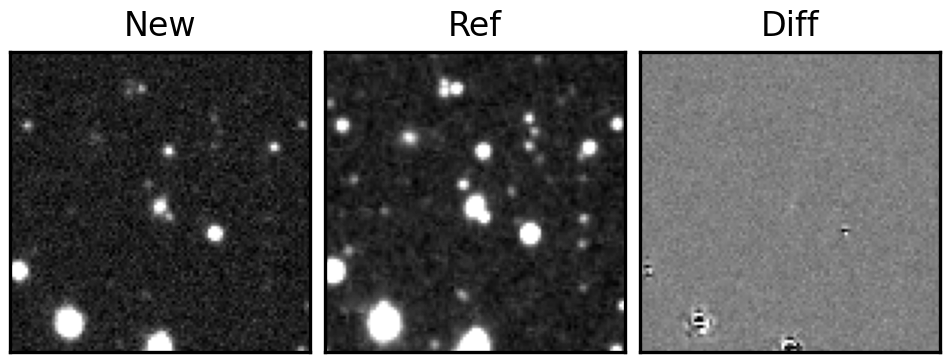
Label: real